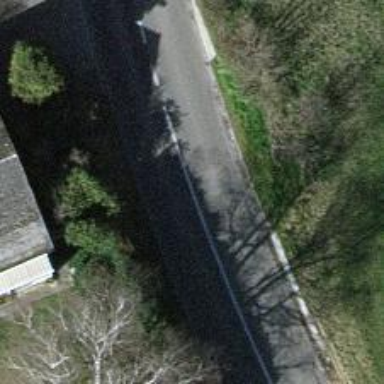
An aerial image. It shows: Secondary road.